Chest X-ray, PA view. Patient: 35 years old, sex F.
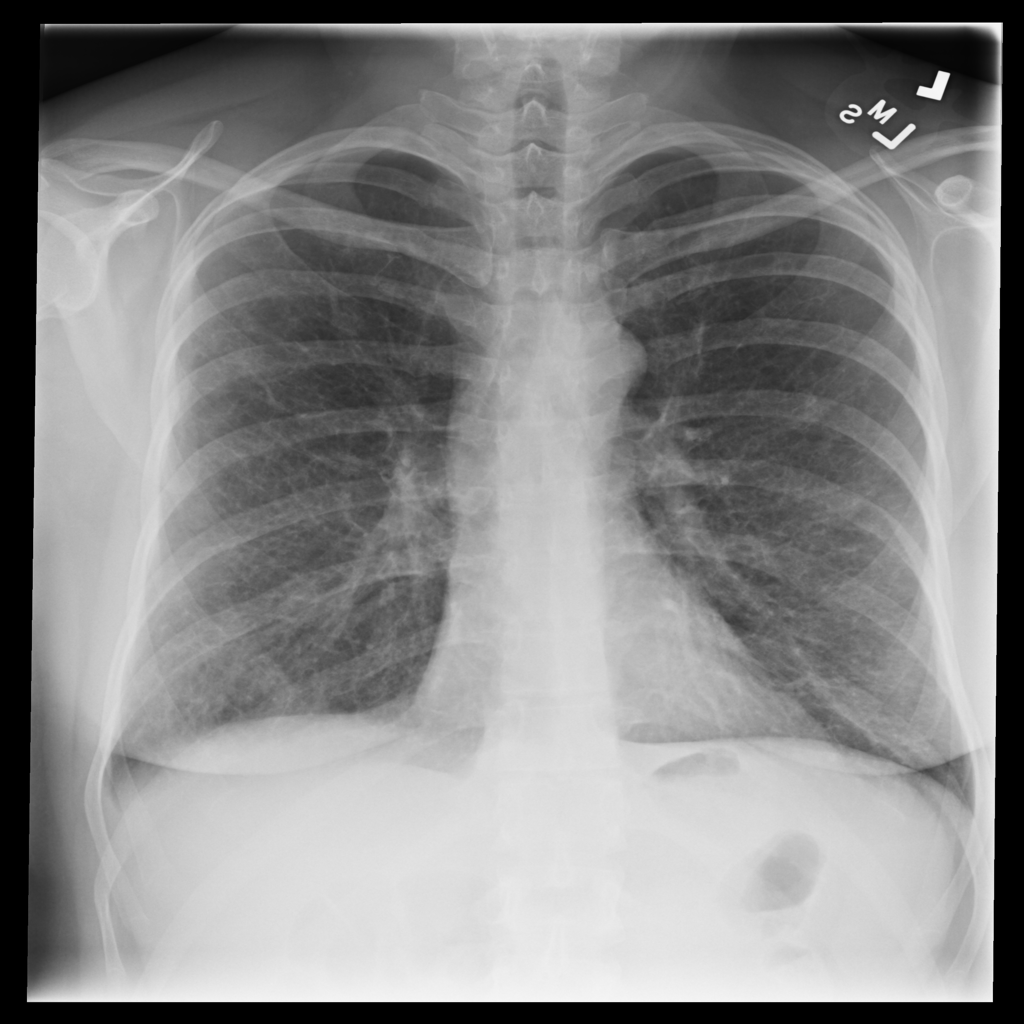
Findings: No Finding